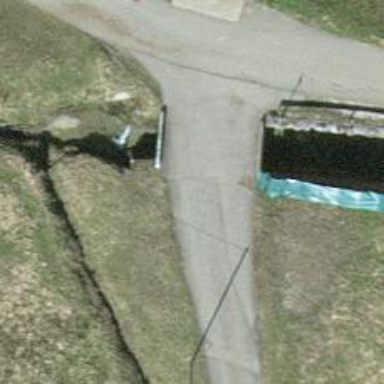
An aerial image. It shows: Paved track on bridge with high-quality surface.